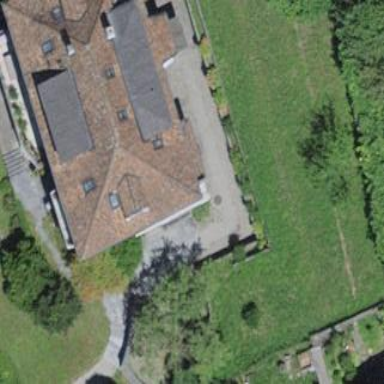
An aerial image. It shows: Detached building with hipped roof shape.